Question: I am getting inconsistent results between MATLAB's 'quadgk' and Python's 'quad' routine for an integral from (-x or 0) -> infinity. I believe the MATLAB version is correct (based on a sense check of switching the 'flag' parameter from 1 to -1) whereas the Python version gives erroneous results, in this case 0. MATLAB produces 0.1022. The 'integrands' are identical and I have tied out each step of the way, even inserting the 'x' values generated by MATLAB's 'quadgk' into Python (which results in the Python version generating the same value as MATLAB, just passing them to the 'integrand' function). At this point I'm looking to use another routine rather than SciPy such as Gauss-Legendre quadrature here <URL> but I am not sure how to extend it from its a/b range into -a->infinity (I've seen these methods that only go to a finite number:

<URL>. What's really odd here is that I've managed to get identical results by moving up the 'vol' input anywhere >= 0.39, below that Python's results collapse at 0. Very confusing. Any help is appreciated, it has been years since Calculus... here is the Python code:
'''
from scipy.stats import norm, lognorm
from scipy.integrate import quad
import numpy as np
def integrand(x, flag, F, K, vol, T2, T1):
d1 = (np.log(x / (x+K)) + 0.5 * (vol**2) * (T2-T1)) / (vol * np.sqrt(T2 - T1))
d2 = d1 - vol*np.sqrt(T2 - T1)
mu = np.log(F) - 0.5 *vol **2 * T1
sigma = vol * np.sqrt(T1)
value = lognorm.pdf(x, scale=np.exp(mu), s=sigma) * (flag * x*norm.cdf(flag * d1) - flag * (x+K)*norm.cdf(flag * d2))
return value
if __name__ == '__main__':
flag = 1
F = 54.31
K = 1.1967
vol = 0.1328
T2 = 0.0411
T1 = 0.0137
quad(integrand, 0, np.Inf, args=(flag, F, K, vol, T2, T1), epsabs=1e-12)[0]
'''
And here is the MATLAB code (have to save the 'integrand' as a .M then can enter the script in a command window):
'''
function value = integrand(x, flag, F,K,vol,T2,T1)
d1 = (log(x ./ (x+K)) + 0.5 .* (vol.^2) .* (T2-T1)) ./ (vol .* sqrt(T2 - T1));
d2 = d1 - vol.*sqrt(T2 - T1);
mu = log(F) - 0.5 .*vol .^2 .* T1;
sigma = vol .* sqrt(T1);
value = lognpdf(x, mu, sigma) .* (flag .* x.*normcdf(flag .* d1) - flag .* (x+K).*normcdf(flag .* d2));
end
'''
% script part
'''
flag = 1
F = 54.31
K = 1.1967
vol = 0.1328
T2 = 0.0411
T1 = 0.0137
quadgk(@(x) integrand(x,flag, F, K, vol, T2, T1), 0, Inf, 'AbsTol',1e-12)
'''
I should note that MATLAB and Python generate the same results using quad when these inputs are passed instead (transposed above variables):
'''
current_opt = [ -1.0000 1.2075 0.1251 0.4300 0.0685 0.0411
1.0000 1.2075 0.0512 0.5600 0.0685 0.0411]
'''
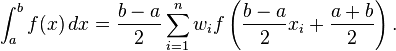
Answer: Okay this is interesting. The integration falls apart unless the 'epsabs' variable is set ridiculously high. I have managed to replicate results between MATLAB and Python using 'epsabs=-1e1000'. Slow as can be but at least it works.